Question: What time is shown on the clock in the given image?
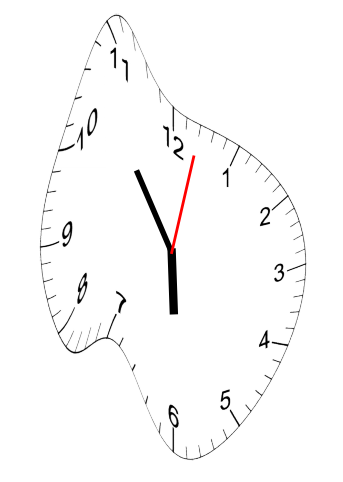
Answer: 05:54:02